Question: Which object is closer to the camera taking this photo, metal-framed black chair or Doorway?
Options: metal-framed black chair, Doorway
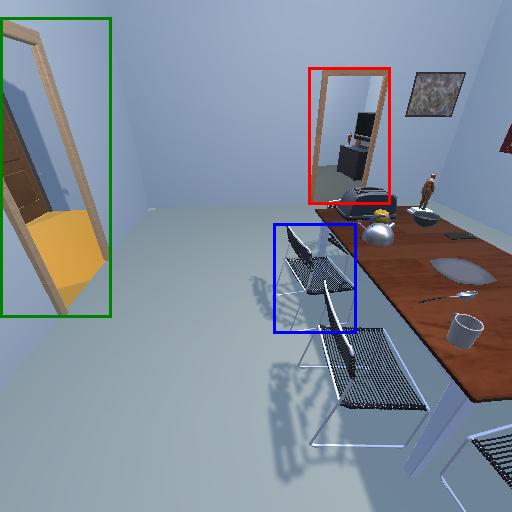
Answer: metal-framed black chair